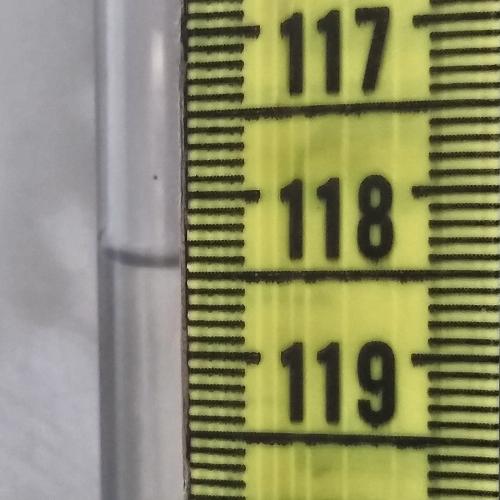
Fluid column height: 118.4 cm